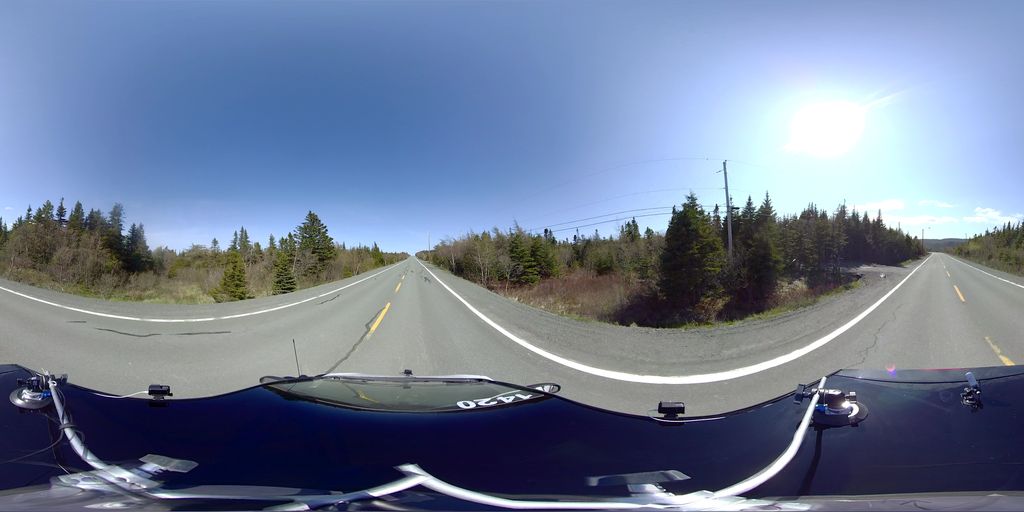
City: st_johns